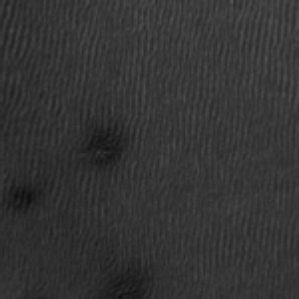
Label: frost